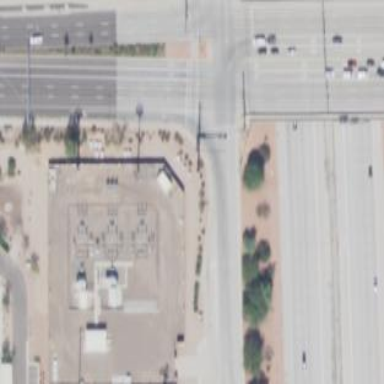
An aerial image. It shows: Outdoor power substation located behind wall. The substation operates at the distribution level.